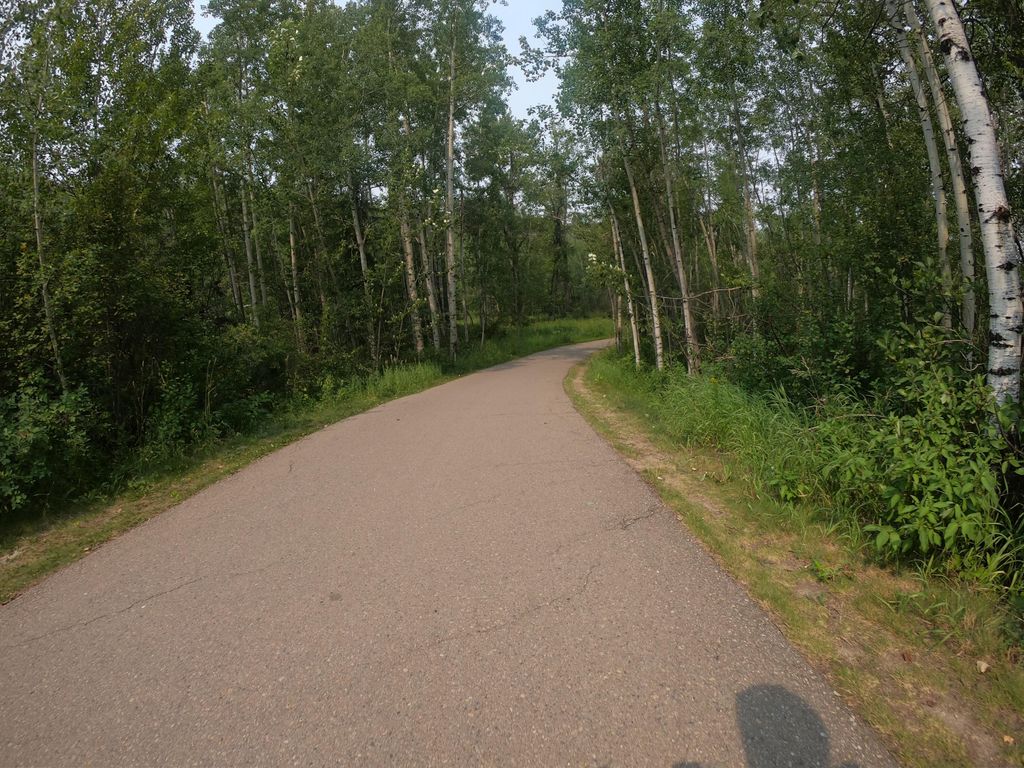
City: calgary